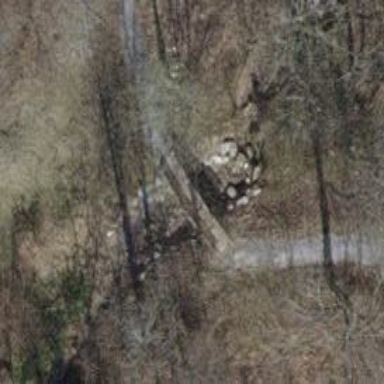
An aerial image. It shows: Path on bridge.